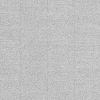
Atmospheric dust classification: dusty